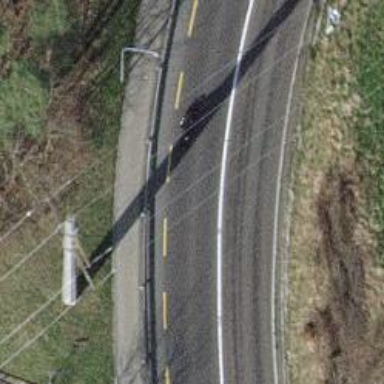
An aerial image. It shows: Guard rail as barrier.